Interaction volume radius: 5 \u00c5
Interaction volume height: 25 \u00c5
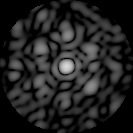
Disorder parameter: 0.6846